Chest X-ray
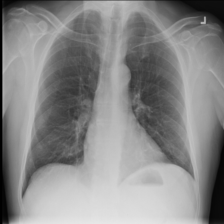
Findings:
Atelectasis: negative
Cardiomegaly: negative
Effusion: negative
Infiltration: positive
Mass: negative
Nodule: negative
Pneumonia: negative
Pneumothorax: negative
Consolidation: negative
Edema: negative
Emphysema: negative
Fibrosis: negative
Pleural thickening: negative
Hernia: negative